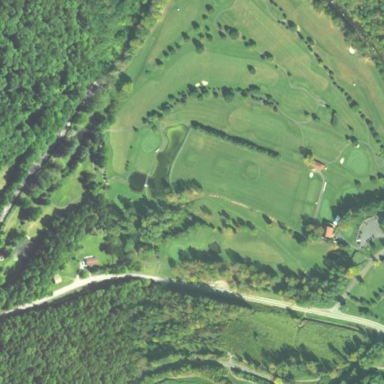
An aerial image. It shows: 18-hole golf course classified as leisure land.